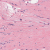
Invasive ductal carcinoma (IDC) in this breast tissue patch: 0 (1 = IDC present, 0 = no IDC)